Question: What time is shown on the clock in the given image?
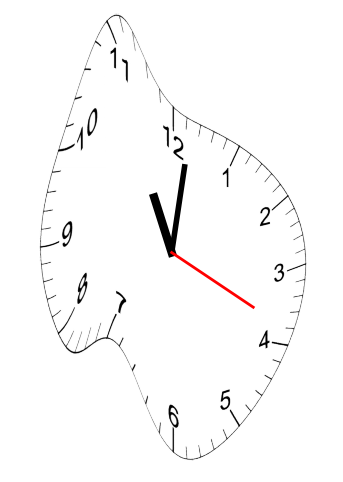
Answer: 11:01:19